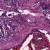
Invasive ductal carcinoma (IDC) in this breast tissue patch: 0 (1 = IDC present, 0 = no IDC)